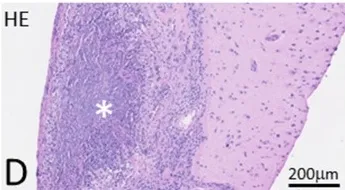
Pathological examination reveals massive meningeal granulomatous inflammation.
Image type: pathology (h&e)